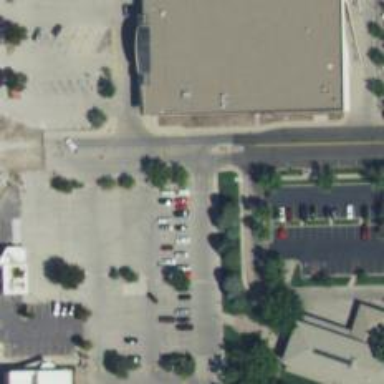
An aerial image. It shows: Parking space.